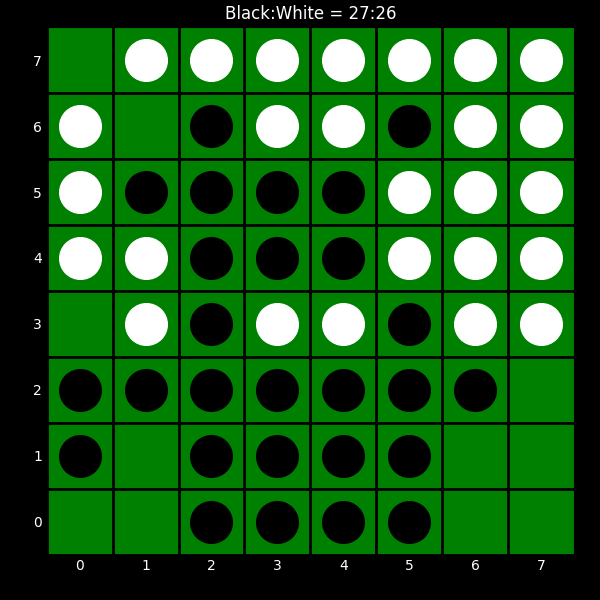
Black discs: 27
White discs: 26